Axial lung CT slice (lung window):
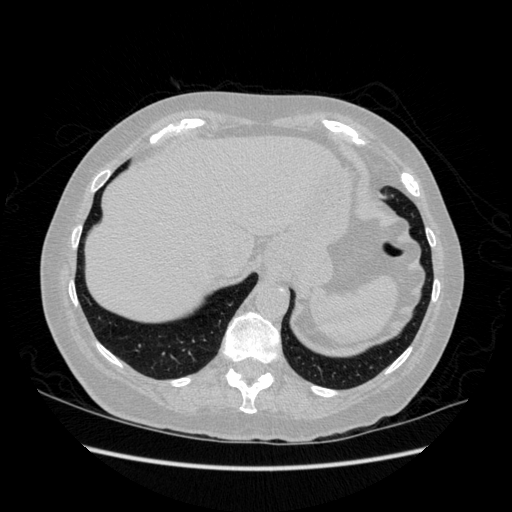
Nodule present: no